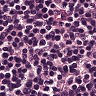
Metastatic tissue present: no